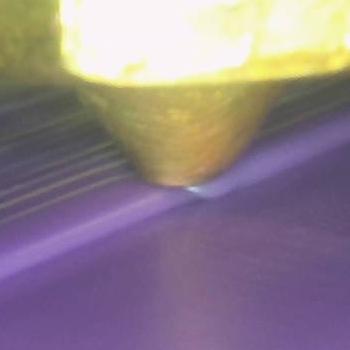
Flow rate: 235%